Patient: sex M, age 73
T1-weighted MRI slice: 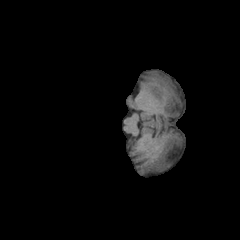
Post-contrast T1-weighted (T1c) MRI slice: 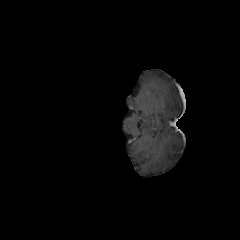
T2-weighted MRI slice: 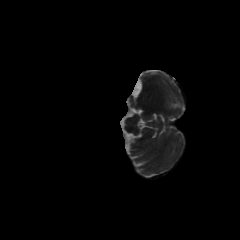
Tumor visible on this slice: no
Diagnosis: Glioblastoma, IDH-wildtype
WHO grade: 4